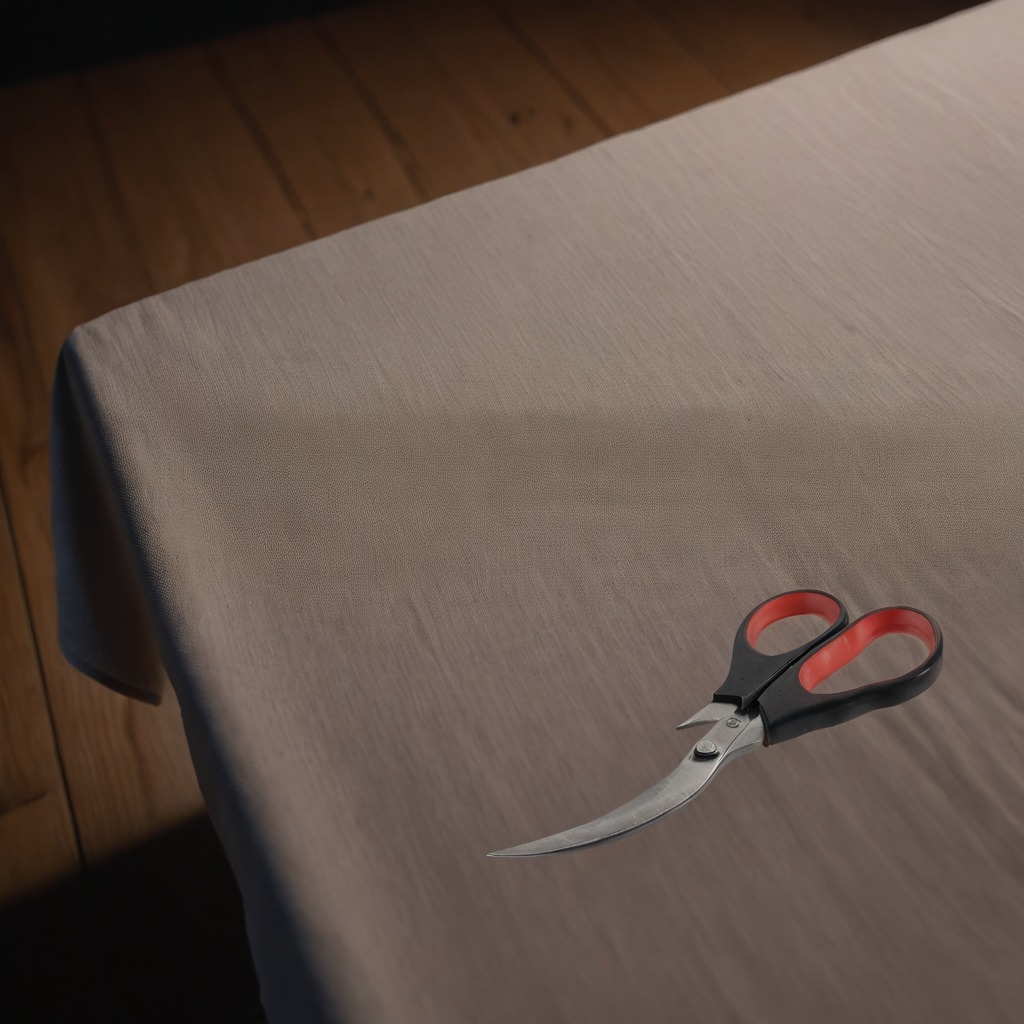
A scissor lying on a wooden table inside a workshop at night.